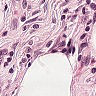
Metastatic tissue present: no